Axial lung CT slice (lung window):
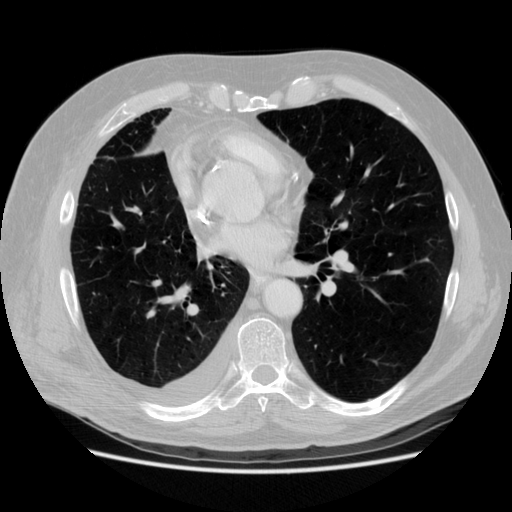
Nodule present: no